Field crop: maize
Growth stage: 2
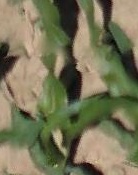
Species: maize